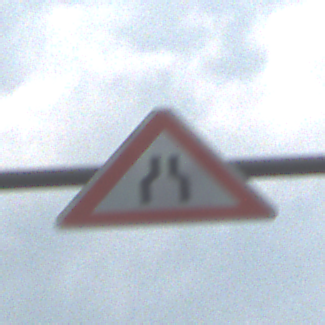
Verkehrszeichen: VerengteFahrbahn
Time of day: MorningAfternoon
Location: Outdoor (Nature)
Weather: PartlyCloudy
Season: NotSpecified
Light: Natural